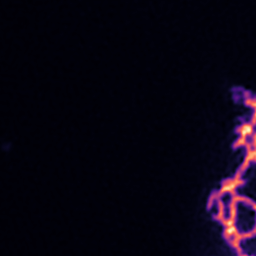
Label: Super-resolution ER image